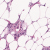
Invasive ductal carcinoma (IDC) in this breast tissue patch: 1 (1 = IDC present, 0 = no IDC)